Interaction volume radius: 5 \u00c5
Interaction volume height: 30 \u00c5
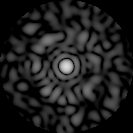
Disorder parameter: 0.8348